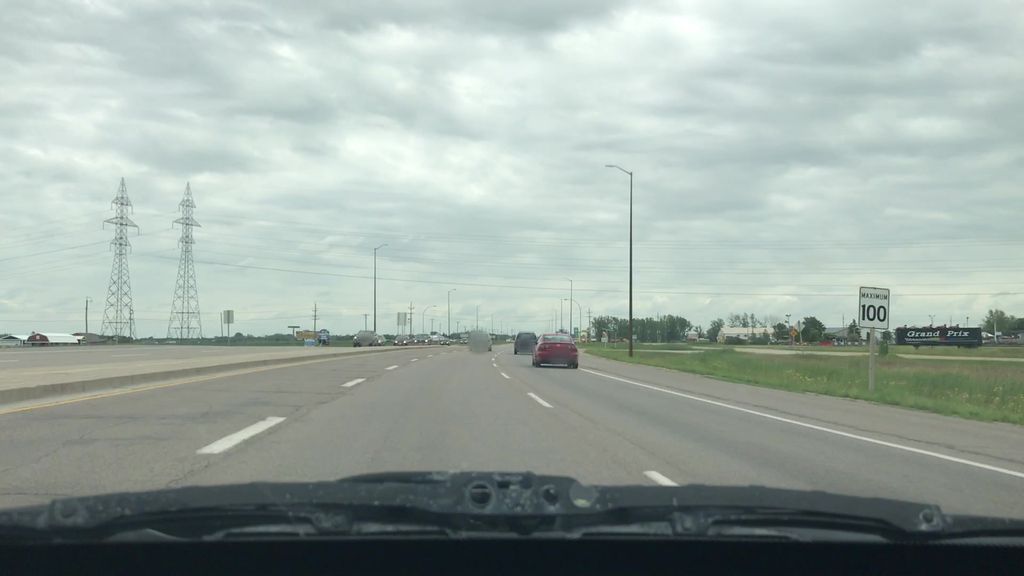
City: winnipeg